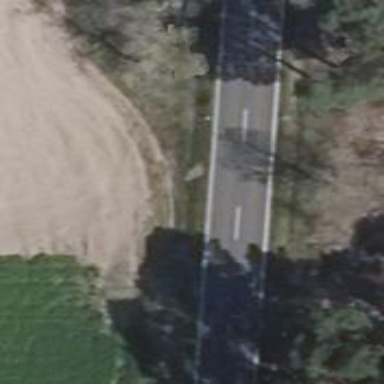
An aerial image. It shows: Secondary road with asphalt surface.